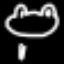
Label: frog